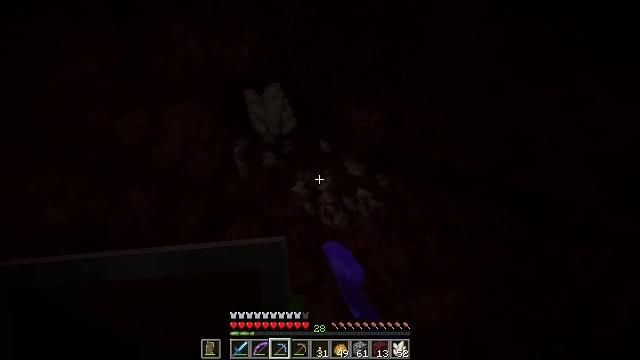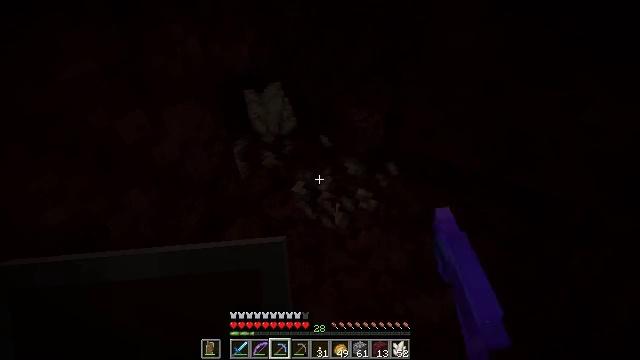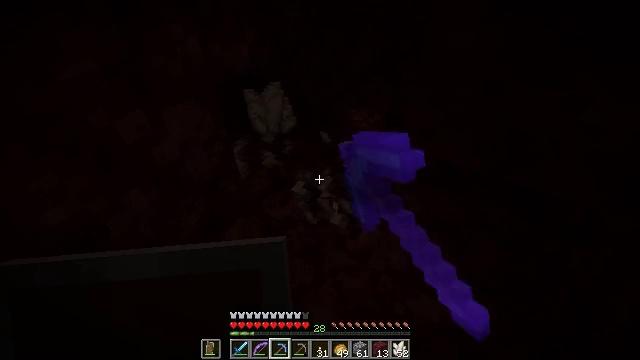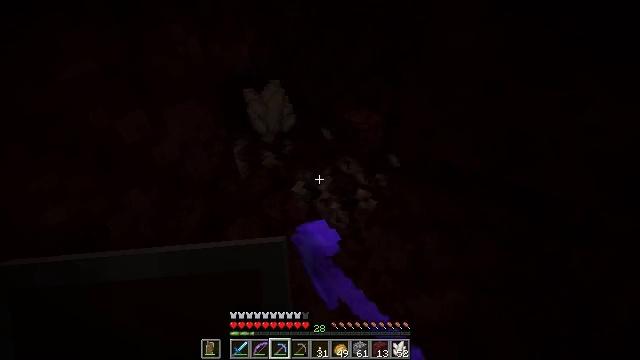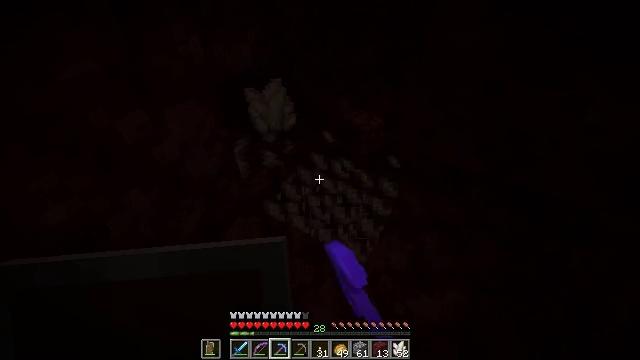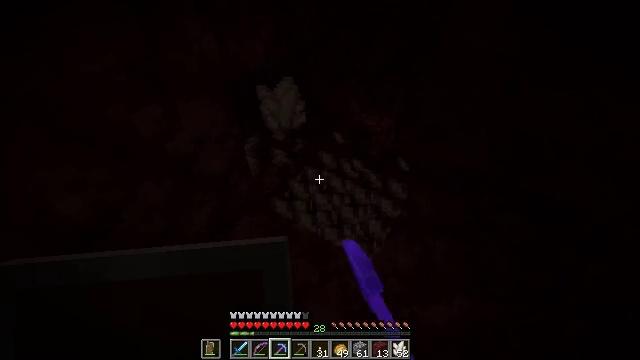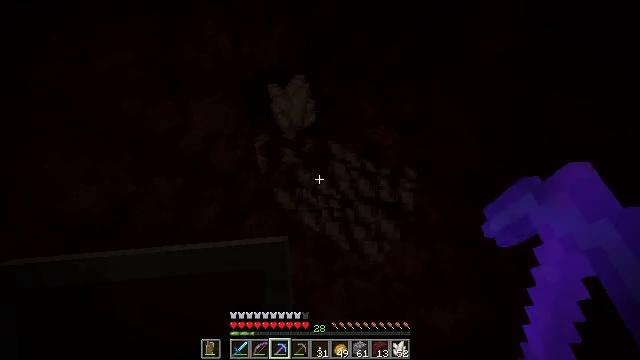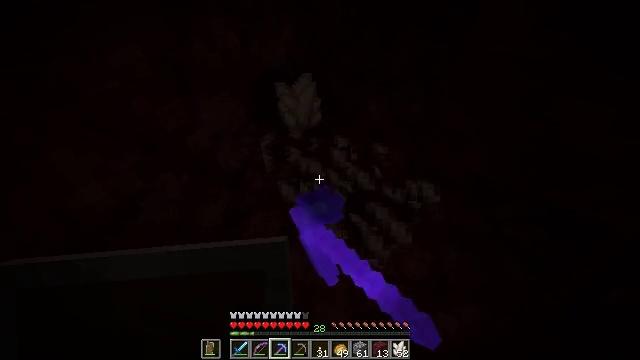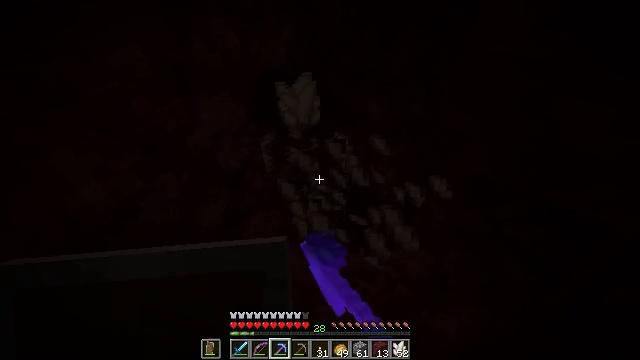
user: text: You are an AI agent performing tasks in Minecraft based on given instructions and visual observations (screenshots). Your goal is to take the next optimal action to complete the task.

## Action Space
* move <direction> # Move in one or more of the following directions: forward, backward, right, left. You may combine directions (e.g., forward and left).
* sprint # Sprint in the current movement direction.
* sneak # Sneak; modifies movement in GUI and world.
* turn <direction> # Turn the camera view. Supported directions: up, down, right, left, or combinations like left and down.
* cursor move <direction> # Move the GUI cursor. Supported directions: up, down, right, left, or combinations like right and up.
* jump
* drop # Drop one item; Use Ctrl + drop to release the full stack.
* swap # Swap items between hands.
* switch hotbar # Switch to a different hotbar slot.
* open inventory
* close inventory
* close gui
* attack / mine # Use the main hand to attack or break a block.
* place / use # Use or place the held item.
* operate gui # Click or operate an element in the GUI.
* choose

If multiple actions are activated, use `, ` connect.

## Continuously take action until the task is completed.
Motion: motion action
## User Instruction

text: Gather nether quartz ore with a pickaxe.
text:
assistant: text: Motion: attack / mine
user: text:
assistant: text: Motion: attack / mine
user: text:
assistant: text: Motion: attack / mine
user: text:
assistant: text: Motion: attack / mine
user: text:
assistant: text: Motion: turn left, attack / mine
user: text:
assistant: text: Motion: turn left, attack / mine
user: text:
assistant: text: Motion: turn left, attack / mine
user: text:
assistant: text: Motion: attack / mine
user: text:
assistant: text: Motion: attack / mine